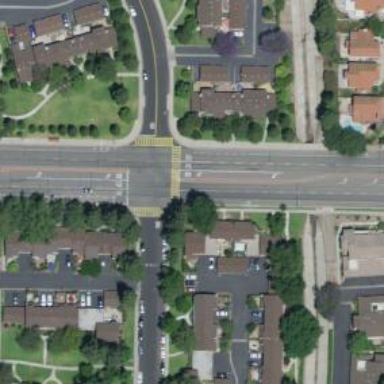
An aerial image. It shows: Stop road.